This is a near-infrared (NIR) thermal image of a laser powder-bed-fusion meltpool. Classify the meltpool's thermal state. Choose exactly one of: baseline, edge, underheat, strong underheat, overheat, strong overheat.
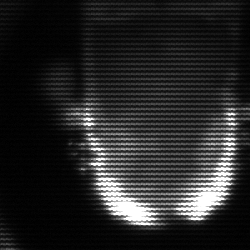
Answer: baseline